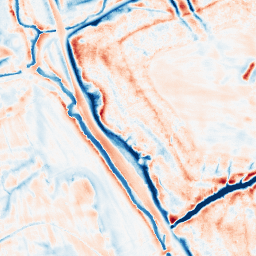
Category: edge_preserving
Decomposition family: bilateral
Decomposition parameters: d: 21
sigma_color: 150
sigma_space: 50
Upsampling method: lanczos
Upsampling parameters: scale: 8
Upsampling scale: 8